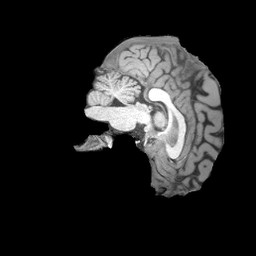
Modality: T1w
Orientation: sagittal
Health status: healthy